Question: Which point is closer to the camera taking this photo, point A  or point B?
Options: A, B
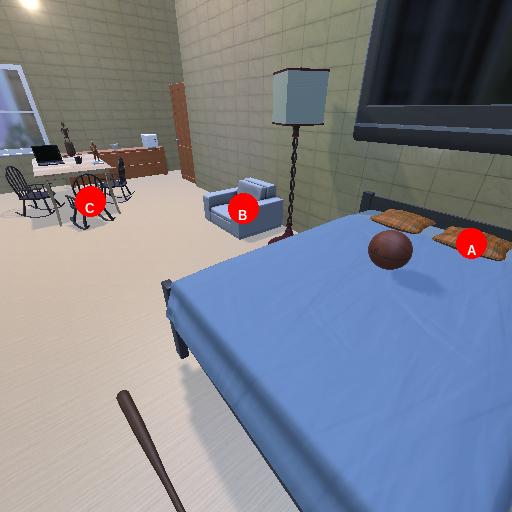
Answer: A